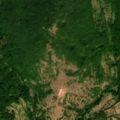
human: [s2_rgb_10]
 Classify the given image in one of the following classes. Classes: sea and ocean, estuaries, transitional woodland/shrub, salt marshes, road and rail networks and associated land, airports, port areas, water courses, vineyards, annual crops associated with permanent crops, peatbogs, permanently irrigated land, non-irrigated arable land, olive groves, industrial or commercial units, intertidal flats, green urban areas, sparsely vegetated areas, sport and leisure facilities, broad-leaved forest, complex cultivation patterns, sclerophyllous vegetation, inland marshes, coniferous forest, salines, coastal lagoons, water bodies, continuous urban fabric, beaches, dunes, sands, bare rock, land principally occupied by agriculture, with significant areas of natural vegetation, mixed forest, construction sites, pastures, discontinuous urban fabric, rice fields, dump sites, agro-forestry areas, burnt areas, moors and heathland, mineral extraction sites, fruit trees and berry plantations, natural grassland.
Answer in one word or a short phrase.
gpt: broad-leaved forest, transitional woodland/shrub